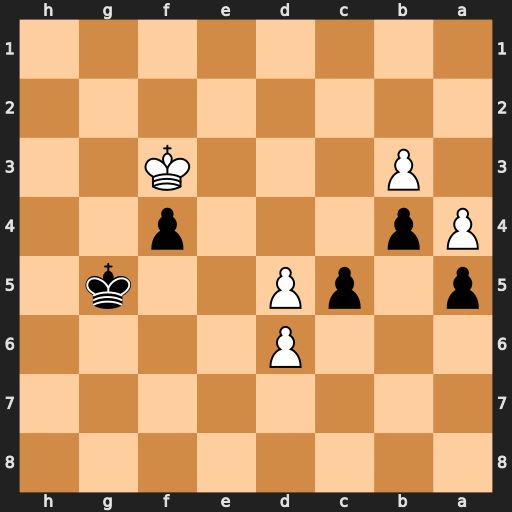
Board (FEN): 8/8/3P4/p1pP2k1/Pp3p2/1P3K2/8/8
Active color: b
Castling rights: -
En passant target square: -
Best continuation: Kf6 Kxf4 c4 Ke3 c3 Kd3 Kf7 d7 Ke7 d8=R Kxd8